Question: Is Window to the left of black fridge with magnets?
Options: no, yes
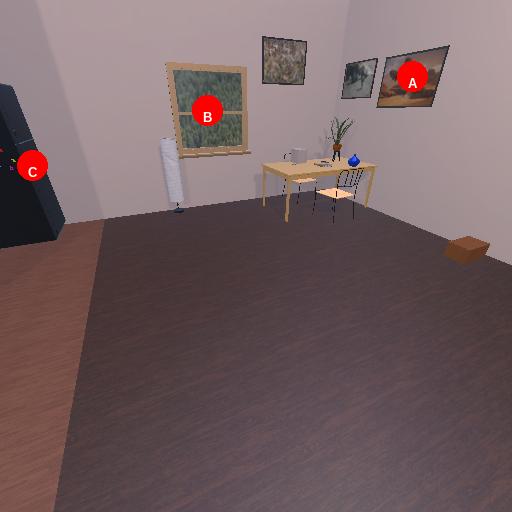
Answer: no